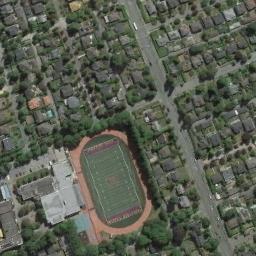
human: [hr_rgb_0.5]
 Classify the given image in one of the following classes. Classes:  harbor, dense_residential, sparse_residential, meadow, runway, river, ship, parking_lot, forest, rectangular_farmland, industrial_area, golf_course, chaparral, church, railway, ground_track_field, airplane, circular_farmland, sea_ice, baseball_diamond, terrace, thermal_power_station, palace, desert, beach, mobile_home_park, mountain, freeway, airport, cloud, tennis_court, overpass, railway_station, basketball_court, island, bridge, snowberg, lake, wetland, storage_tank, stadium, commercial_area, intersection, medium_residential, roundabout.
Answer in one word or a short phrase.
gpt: ground_track_field